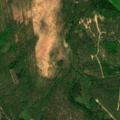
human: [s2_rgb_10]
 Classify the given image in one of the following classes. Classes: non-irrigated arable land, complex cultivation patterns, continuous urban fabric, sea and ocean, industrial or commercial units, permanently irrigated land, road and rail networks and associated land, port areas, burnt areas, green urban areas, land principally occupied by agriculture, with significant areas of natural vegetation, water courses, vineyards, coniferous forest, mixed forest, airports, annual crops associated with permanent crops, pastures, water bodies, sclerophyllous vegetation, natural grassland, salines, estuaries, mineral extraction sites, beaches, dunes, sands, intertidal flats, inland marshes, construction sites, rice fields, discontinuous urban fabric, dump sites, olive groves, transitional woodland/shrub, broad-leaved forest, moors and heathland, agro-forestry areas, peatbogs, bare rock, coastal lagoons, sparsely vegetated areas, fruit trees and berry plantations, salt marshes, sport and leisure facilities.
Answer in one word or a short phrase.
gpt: coniferous forest